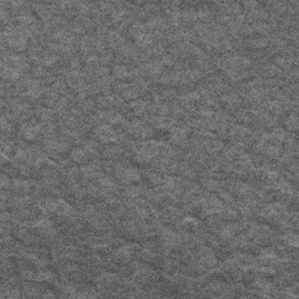
Label: frost